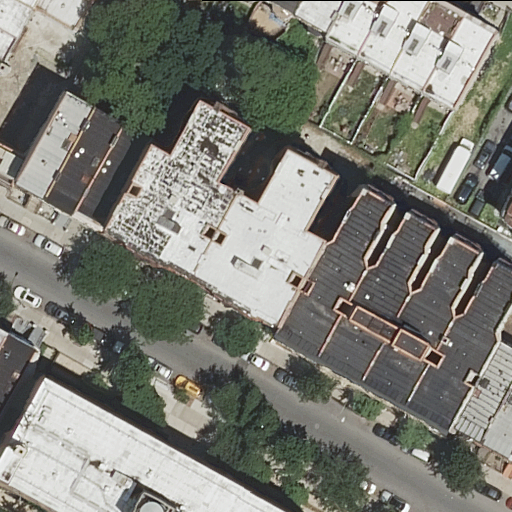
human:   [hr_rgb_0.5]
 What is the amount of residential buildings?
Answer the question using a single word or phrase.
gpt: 24

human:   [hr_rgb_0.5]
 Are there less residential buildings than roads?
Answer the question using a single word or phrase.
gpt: no

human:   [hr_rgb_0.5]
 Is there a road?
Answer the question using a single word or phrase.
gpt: yes

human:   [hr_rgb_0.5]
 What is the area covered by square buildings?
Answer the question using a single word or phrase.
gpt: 0m2

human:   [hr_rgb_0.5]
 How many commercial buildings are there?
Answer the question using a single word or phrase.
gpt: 0

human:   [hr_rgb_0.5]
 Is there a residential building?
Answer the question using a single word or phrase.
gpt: yes

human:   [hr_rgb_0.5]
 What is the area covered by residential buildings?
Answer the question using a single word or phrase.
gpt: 3592m2

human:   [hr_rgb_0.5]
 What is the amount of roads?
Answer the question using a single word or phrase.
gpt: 1

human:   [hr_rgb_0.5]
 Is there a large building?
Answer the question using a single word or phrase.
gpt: yes

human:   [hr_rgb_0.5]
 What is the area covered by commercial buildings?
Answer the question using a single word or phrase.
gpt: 0m2

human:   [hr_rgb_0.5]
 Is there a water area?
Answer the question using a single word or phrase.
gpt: no

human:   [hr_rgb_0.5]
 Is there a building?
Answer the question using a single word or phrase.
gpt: yes

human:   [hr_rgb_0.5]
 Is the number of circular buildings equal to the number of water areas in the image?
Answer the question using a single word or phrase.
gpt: yes

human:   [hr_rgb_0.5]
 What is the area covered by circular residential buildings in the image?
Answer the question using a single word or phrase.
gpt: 0m2

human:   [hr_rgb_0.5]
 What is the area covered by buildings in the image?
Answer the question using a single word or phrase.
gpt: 3592m2

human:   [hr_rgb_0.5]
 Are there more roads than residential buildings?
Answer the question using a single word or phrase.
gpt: no

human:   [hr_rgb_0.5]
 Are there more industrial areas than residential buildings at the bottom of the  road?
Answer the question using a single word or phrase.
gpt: no

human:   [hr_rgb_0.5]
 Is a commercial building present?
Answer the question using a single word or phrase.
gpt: no

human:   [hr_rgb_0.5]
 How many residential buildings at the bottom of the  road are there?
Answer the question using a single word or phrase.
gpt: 1

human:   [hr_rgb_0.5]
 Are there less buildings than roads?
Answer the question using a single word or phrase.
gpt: no

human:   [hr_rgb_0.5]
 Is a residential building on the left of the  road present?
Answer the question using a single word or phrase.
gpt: yes

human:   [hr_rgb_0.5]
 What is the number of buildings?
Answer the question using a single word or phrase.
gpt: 24

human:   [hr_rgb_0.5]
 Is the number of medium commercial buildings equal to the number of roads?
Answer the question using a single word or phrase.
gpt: no

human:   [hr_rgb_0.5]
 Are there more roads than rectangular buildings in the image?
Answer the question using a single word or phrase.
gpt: no

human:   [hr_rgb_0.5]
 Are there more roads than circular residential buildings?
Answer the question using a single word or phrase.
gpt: yes

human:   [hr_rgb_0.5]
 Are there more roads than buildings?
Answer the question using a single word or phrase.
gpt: no

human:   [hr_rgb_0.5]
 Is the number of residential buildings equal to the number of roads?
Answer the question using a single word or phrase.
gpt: no

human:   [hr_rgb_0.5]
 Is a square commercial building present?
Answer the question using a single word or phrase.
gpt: no

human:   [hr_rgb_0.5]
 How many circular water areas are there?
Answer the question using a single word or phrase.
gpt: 0

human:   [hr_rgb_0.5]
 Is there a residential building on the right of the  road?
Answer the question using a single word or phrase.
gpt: yes

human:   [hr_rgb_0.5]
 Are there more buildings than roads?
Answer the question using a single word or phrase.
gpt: yes

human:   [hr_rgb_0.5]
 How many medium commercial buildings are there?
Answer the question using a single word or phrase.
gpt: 0

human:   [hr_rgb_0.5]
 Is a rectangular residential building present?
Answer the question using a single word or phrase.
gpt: yes

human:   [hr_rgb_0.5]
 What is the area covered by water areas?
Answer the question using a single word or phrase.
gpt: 0m2

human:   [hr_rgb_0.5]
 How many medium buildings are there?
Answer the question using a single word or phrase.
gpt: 10

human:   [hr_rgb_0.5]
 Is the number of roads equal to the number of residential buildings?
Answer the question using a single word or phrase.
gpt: no

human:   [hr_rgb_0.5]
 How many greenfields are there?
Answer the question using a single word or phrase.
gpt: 0

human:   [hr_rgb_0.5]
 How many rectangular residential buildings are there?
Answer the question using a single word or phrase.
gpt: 21

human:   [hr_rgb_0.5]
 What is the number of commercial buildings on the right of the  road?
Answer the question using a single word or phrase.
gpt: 0

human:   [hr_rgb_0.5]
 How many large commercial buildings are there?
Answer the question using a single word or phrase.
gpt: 0

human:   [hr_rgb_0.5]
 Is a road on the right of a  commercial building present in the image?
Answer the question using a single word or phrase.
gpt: no

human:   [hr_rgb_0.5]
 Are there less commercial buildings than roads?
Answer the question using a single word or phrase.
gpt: yes

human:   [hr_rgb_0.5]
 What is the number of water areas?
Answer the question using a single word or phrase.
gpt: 0

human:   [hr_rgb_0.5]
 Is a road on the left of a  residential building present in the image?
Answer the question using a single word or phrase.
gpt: yes

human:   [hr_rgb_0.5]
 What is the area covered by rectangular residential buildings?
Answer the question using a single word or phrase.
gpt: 1738m2

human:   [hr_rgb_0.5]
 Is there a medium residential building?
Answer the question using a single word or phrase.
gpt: yes

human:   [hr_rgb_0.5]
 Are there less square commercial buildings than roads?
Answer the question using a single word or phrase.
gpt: yes

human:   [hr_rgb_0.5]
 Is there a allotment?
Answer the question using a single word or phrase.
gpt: no

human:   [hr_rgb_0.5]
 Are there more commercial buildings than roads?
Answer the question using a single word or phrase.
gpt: no

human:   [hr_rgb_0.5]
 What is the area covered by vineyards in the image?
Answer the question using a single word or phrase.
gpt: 0m2

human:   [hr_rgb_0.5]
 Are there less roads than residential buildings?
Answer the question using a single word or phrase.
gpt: yes

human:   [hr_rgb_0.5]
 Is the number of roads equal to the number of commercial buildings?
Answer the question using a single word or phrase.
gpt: no

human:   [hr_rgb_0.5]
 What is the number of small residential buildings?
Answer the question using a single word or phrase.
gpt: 11

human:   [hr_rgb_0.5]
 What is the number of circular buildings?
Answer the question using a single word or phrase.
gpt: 0

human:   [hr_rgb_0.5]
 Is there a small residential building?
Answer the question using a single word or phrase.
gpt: yes

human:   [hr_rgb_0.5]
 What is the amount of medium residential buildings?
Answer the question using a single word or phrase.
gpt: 10

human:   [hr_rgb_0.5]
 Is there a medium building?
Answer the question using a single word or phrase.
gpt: yes

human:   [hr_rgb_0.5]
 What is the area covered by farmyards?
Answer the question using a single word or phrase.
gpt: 0m2

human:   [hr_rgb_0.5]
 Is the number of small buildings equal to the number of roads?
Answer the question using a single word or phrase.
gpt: no

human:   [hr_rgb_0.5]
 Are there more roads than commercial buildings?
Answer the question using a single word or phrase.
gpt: yes

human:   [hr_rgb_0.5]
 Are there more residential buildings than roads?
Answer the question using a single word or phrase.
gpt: yes

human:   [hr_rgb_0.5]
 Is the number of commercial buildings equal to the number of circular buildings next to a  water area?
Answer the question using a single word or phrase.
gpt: yes

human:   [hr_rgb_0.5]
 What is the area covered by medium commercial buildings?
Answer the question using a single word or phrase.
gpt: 0m2

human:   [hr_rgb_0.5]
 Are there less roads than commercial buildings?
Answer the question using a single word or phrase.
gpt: no